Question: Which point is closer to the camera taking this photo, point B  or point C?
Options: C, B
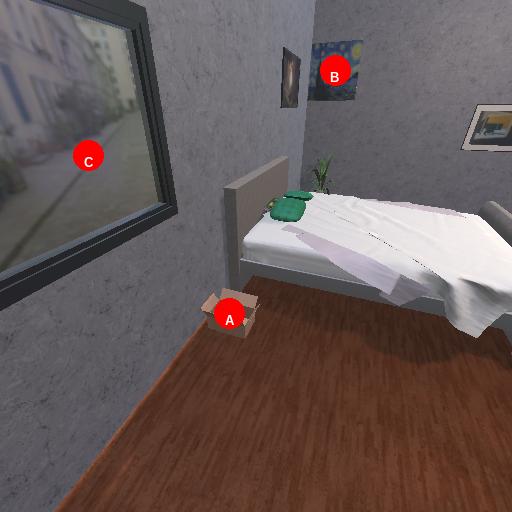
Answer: C